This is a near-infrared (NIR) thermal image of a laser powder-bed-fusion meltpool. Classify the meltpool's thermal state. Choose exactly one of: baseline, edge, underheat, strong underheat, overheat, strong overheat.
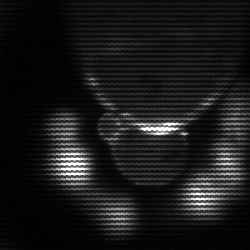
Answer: baseline